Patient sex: M
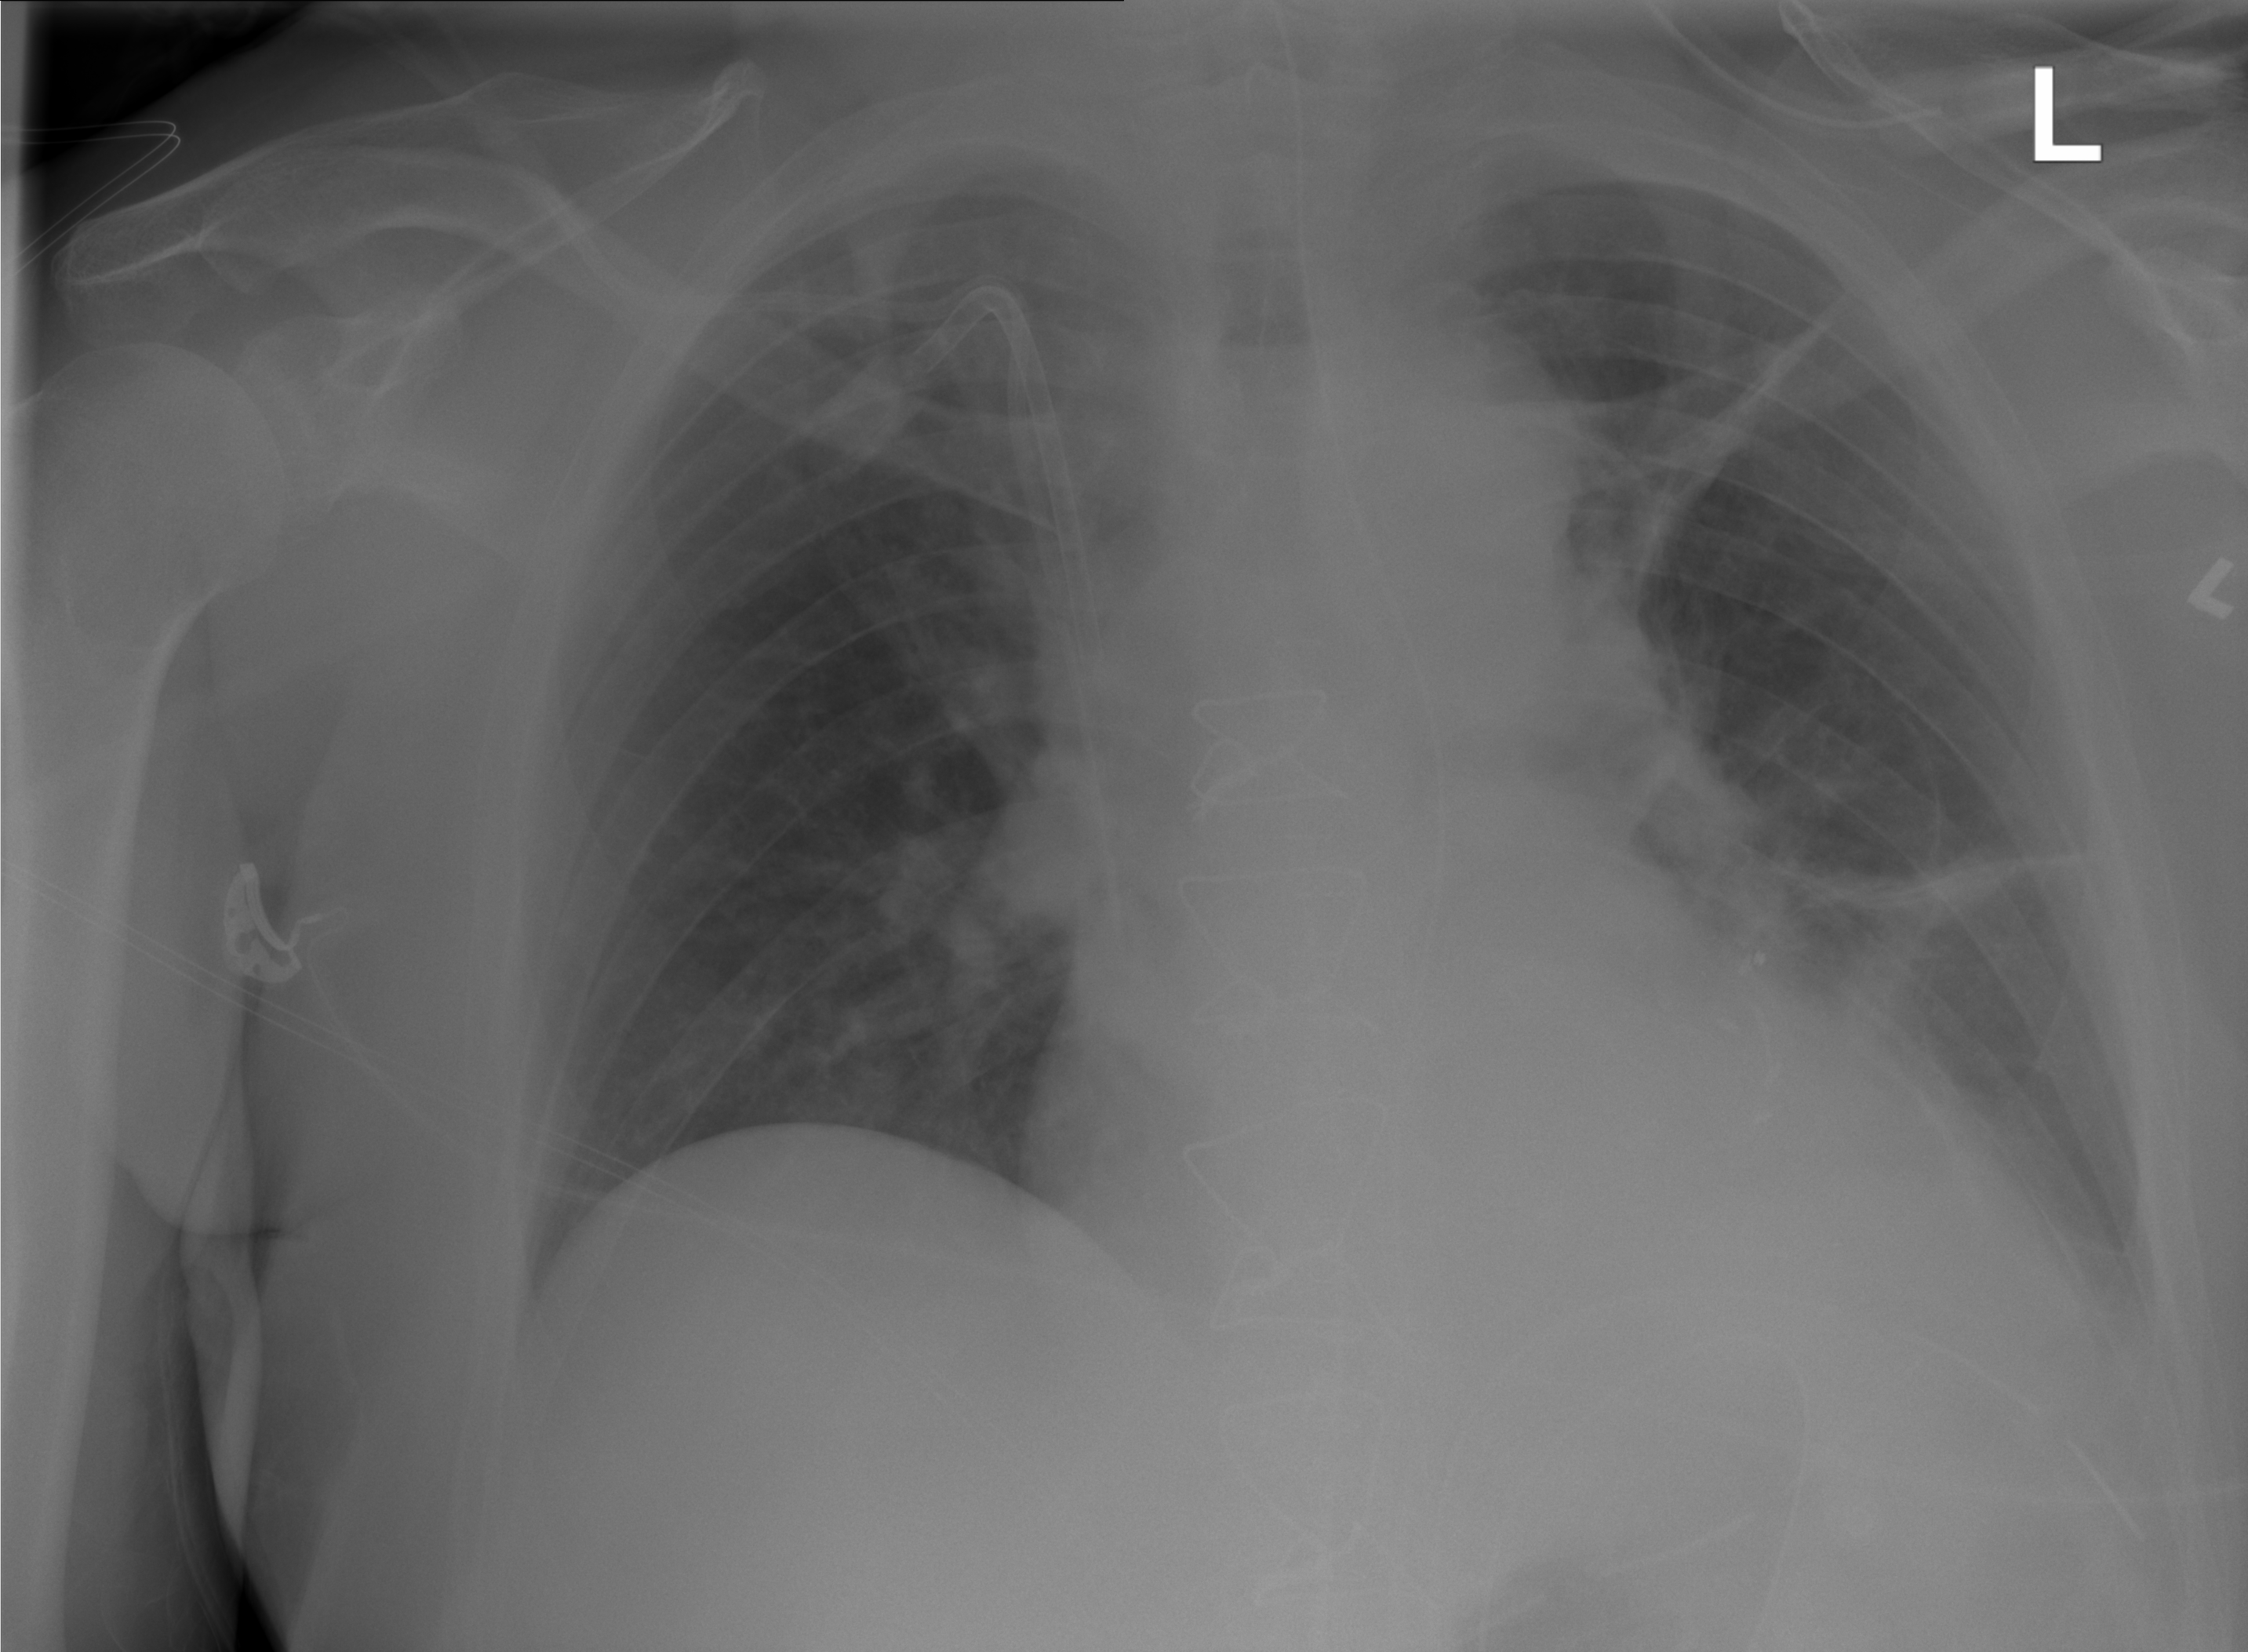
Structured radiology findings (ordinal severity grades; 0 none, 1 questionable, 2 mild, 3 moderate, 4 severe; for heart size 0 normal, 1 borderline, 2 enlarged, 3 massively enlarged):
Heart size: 2
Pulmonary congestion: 0
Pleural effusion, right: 0
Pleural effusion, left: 2
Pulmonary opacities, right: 0
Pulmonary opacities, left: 0
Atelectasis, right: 0
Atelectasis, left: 2